Question: I guess the title is self explanatory.
I created a AVD -
Target - android-19
Device - 5.4" FWVGA
Memory => RAM - 768 and VM Heap - 32
Internal Storage - 200
But I am not able to start it.
I copied the platform/android-19 folder from another laptop and also the android-19 system image. But I dont think that should be a problem. I can see the android-19 option in the drop-down but the AVD is not getting started.
Here is the screenshot while creating the AVD -

Any ideas what went wrong?
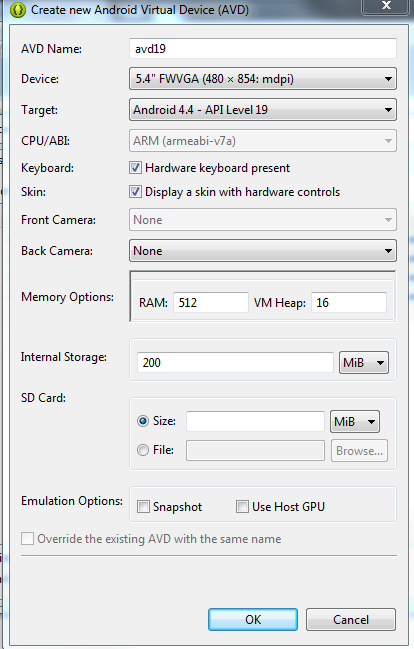
Answer:
Please delete the existing AVD and create a new as per the image instructions. I've done it for you at my side newly with your requirement and it is up well as indicated in the image.
I believe you've updated your SDK through SDK manager as the latest is 4.4.2, if not, do that as well and check
All the Best !